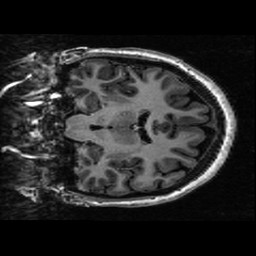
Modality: T1w
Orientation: coronal
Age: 22
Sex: female
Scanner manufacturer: ge
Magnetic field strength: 3 T
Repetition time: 0.01144 s
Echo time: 0.005012 s